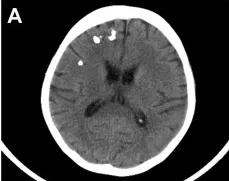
CT scan revealed multiple calcifications in the brain (A,B).
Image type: radiology (ct)